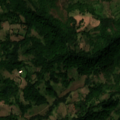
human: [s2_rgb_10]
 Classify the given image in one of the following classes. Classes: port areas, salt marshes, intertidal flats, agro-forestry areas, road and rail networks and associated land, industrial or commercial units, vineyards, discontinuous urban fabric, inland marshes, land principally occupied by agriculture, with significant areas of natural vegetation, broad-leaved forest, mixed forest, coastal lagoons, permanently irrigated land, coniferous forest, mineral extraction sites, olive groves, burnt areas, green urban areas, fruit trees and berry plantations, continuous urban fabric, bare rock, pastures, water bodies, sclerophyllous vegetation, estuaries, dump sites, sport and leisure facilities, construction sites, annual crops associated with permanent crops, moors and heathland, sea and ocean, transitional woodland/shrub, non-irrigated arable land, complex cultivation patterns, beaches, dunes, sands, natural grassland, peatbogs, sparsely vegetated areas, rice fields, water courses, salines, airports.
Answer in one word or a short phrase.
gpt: broad-leaved forest, transitional woodland/shrub